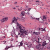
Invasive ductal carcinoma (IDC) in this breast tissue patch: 1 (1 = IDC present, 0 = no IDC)